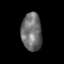
Tissue: lung
Cell type: Endothelial cells
Senescence score: 0.1924
Nuclear area (px): 753
Mean DAPI intensity: 110.915